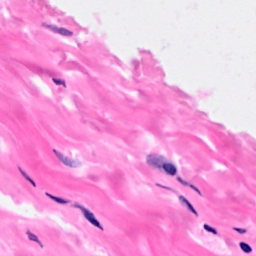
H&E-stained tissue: Breast